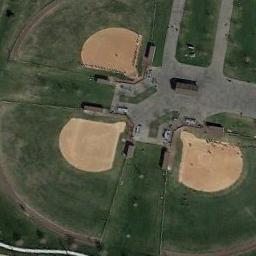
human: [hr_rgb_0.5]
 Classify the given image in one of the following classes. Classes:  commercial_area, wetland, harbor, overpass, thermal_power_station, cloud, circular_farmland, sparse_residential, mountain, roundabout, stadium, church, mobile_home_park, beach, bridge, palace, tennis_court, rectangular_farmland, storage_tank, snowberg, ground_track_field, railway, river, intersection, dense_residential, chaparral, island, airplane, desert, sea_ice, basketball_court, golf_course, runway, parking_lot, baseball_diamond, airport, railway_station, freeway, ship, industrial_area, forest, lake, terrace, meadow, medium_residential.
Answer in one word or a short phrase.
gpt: baseball_diamond